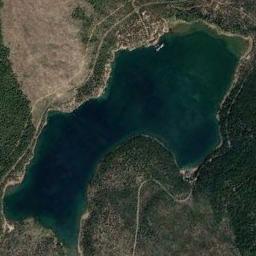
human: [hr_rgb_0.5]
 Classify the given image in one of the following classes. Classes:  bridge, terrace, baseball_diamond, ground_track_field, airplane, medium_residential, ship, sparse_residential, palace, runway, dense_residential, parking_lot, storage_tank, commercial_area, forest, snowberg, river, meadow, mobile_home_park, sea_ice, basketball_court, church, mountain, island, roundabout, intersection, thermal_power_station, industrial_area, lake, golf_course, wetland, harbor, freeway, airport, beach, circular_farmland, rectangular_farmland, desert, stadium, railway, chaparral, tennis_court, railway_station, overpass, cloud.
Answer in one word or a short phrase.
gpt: lake